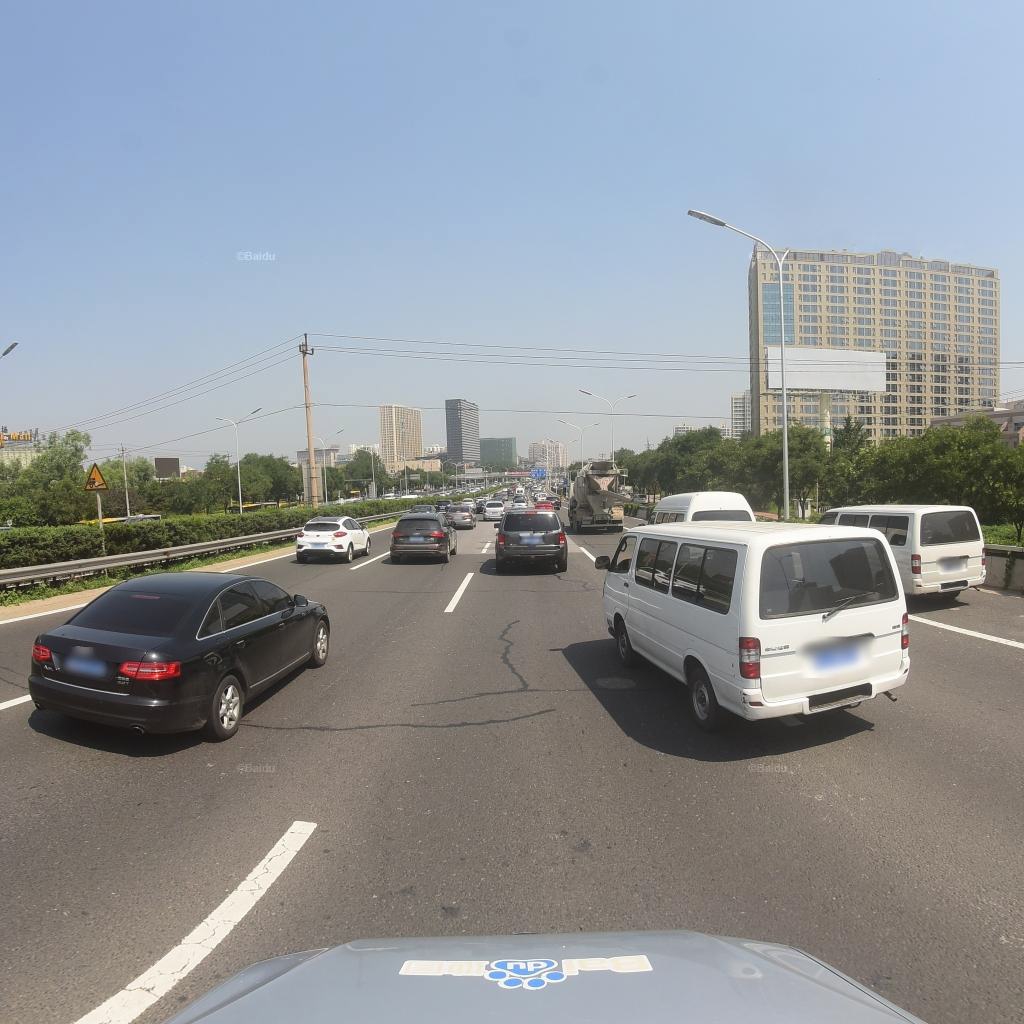
Region: Fengtai
Road damage annotations: longitudinal patch, manhole cover, transverse patch, transverse patch, transverse patch, longitudinal patch, longitudinal patch, transverse patch, transverse patch